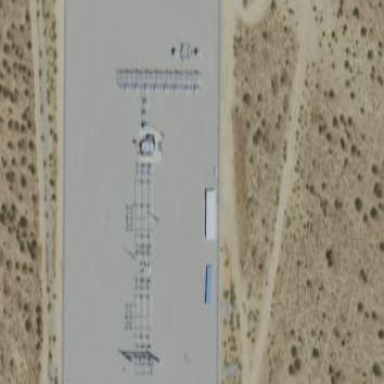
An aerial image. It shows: Power substation.